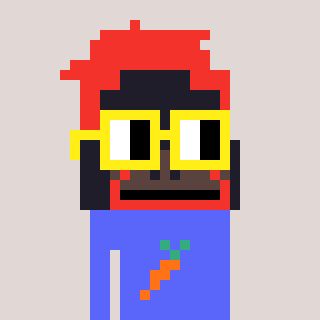
a pixel art character with square yellow glasses, a orangutan-shaped head and a purple-colored body on a warm background